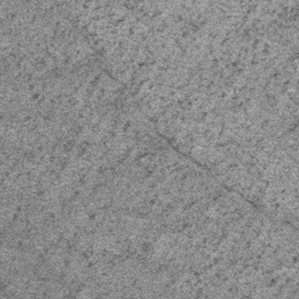
Label: frost